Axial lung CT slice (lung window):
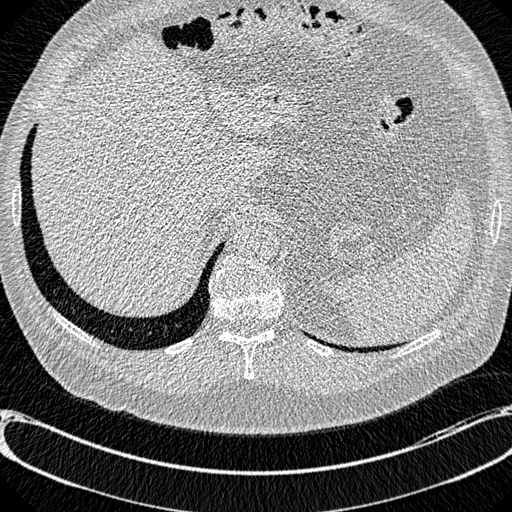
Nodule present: no